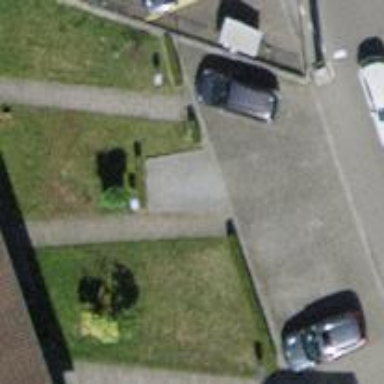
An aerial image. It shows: Hedge acting as barrier.